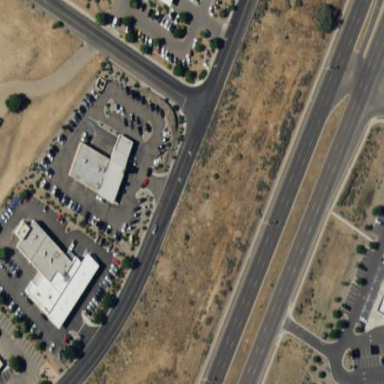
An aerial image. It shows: Commercial area with car shop.